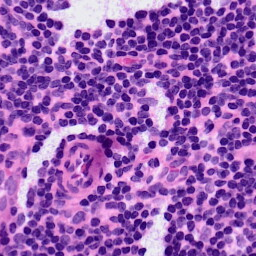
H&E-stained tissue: LymphNode